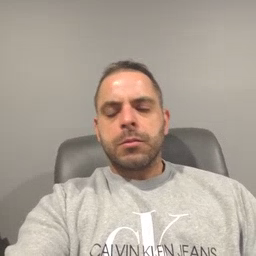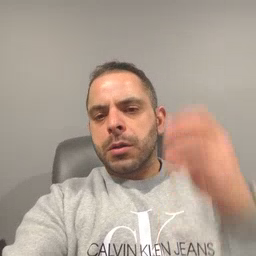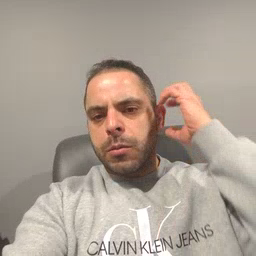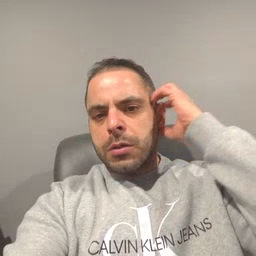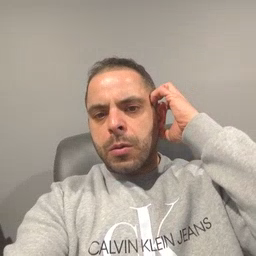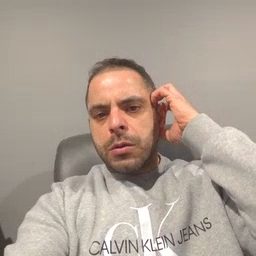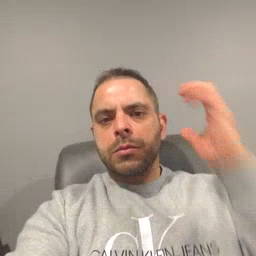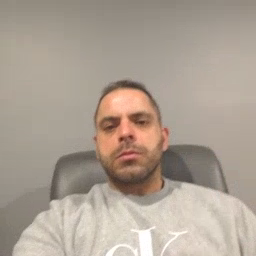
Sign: radio